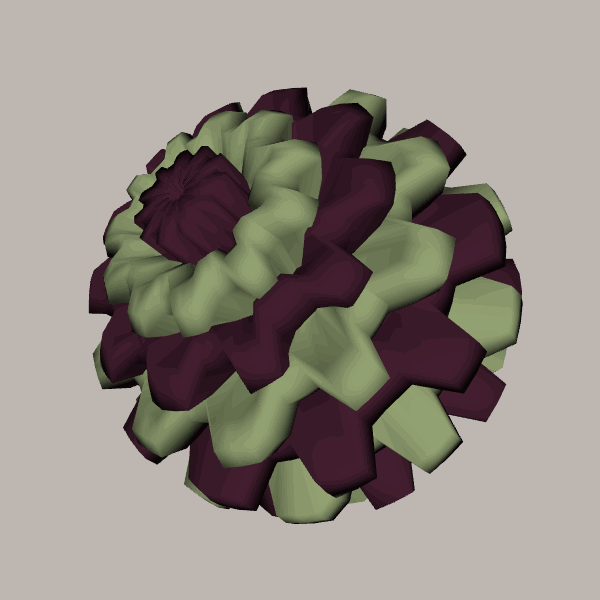
Background: light